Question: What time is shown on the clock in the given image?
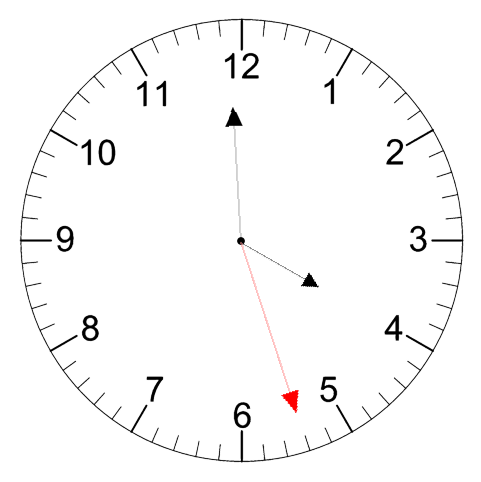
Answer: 03:59:27